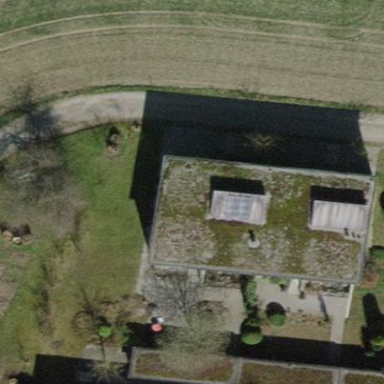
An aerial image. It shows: Building with flat roof.